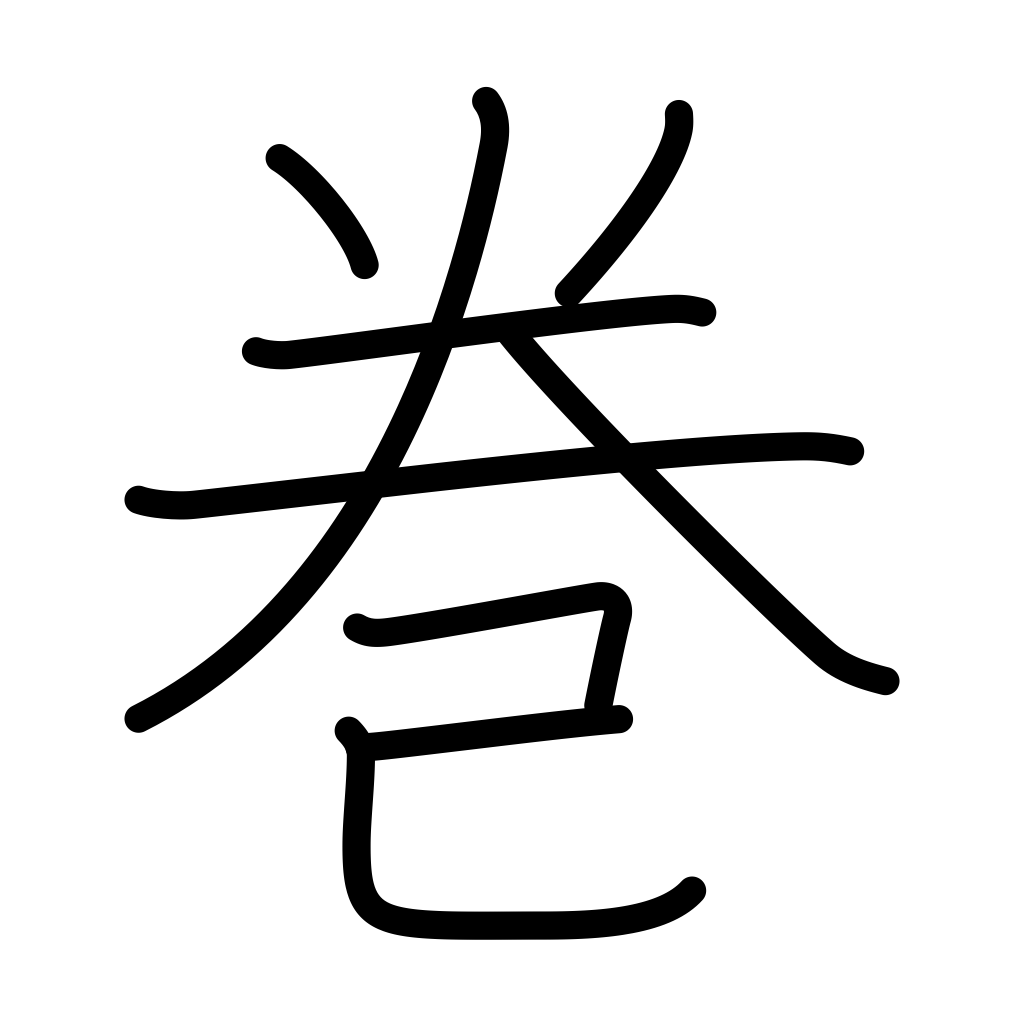
Meaning: scroll, volume, book, part, roll up, wind up, tie, coil